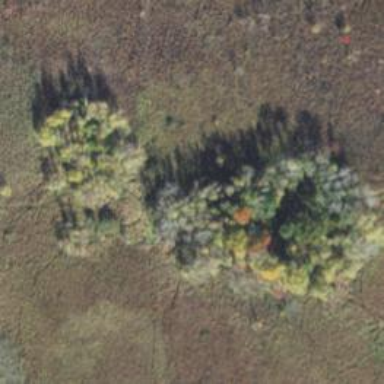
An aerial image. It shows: Swamp in wetland area.